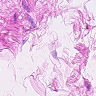
Metastatic tissue present: no